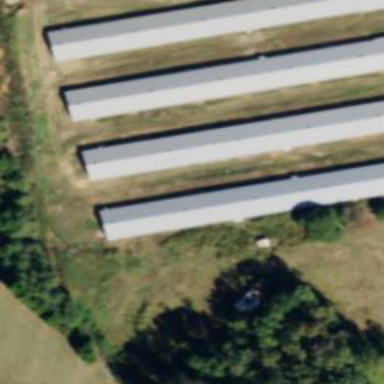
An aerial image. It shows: Poultry house.